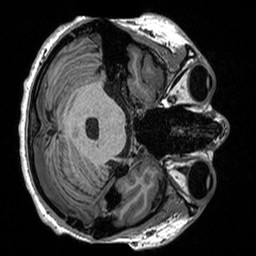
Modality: T1w
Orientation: axial
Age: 23
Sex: male
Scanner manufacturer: siemens
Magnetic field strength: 3 T
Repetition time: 2.3 s
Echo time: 0.00298 s